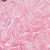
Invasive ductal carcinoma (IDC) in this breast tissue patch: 0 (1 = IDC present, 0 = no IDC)